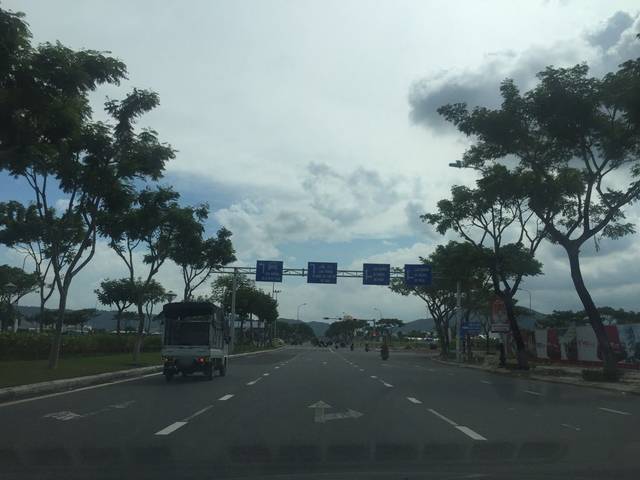
Region: Vietnam
Coordinates: 16.075, 108.162